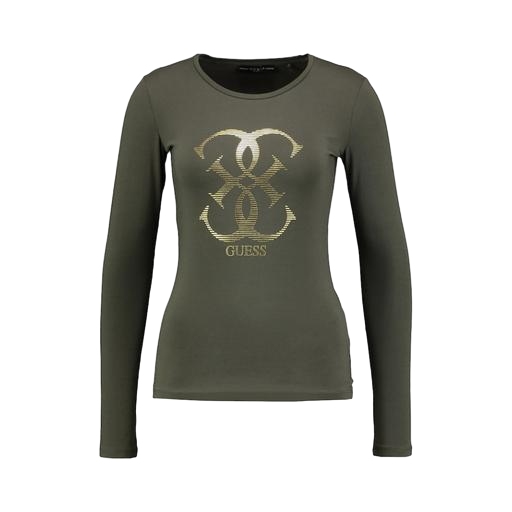
longsleeve t-shirt, yellow iconic women's long-sleeved t-shirt, her longsleeve top, white background